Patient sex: F
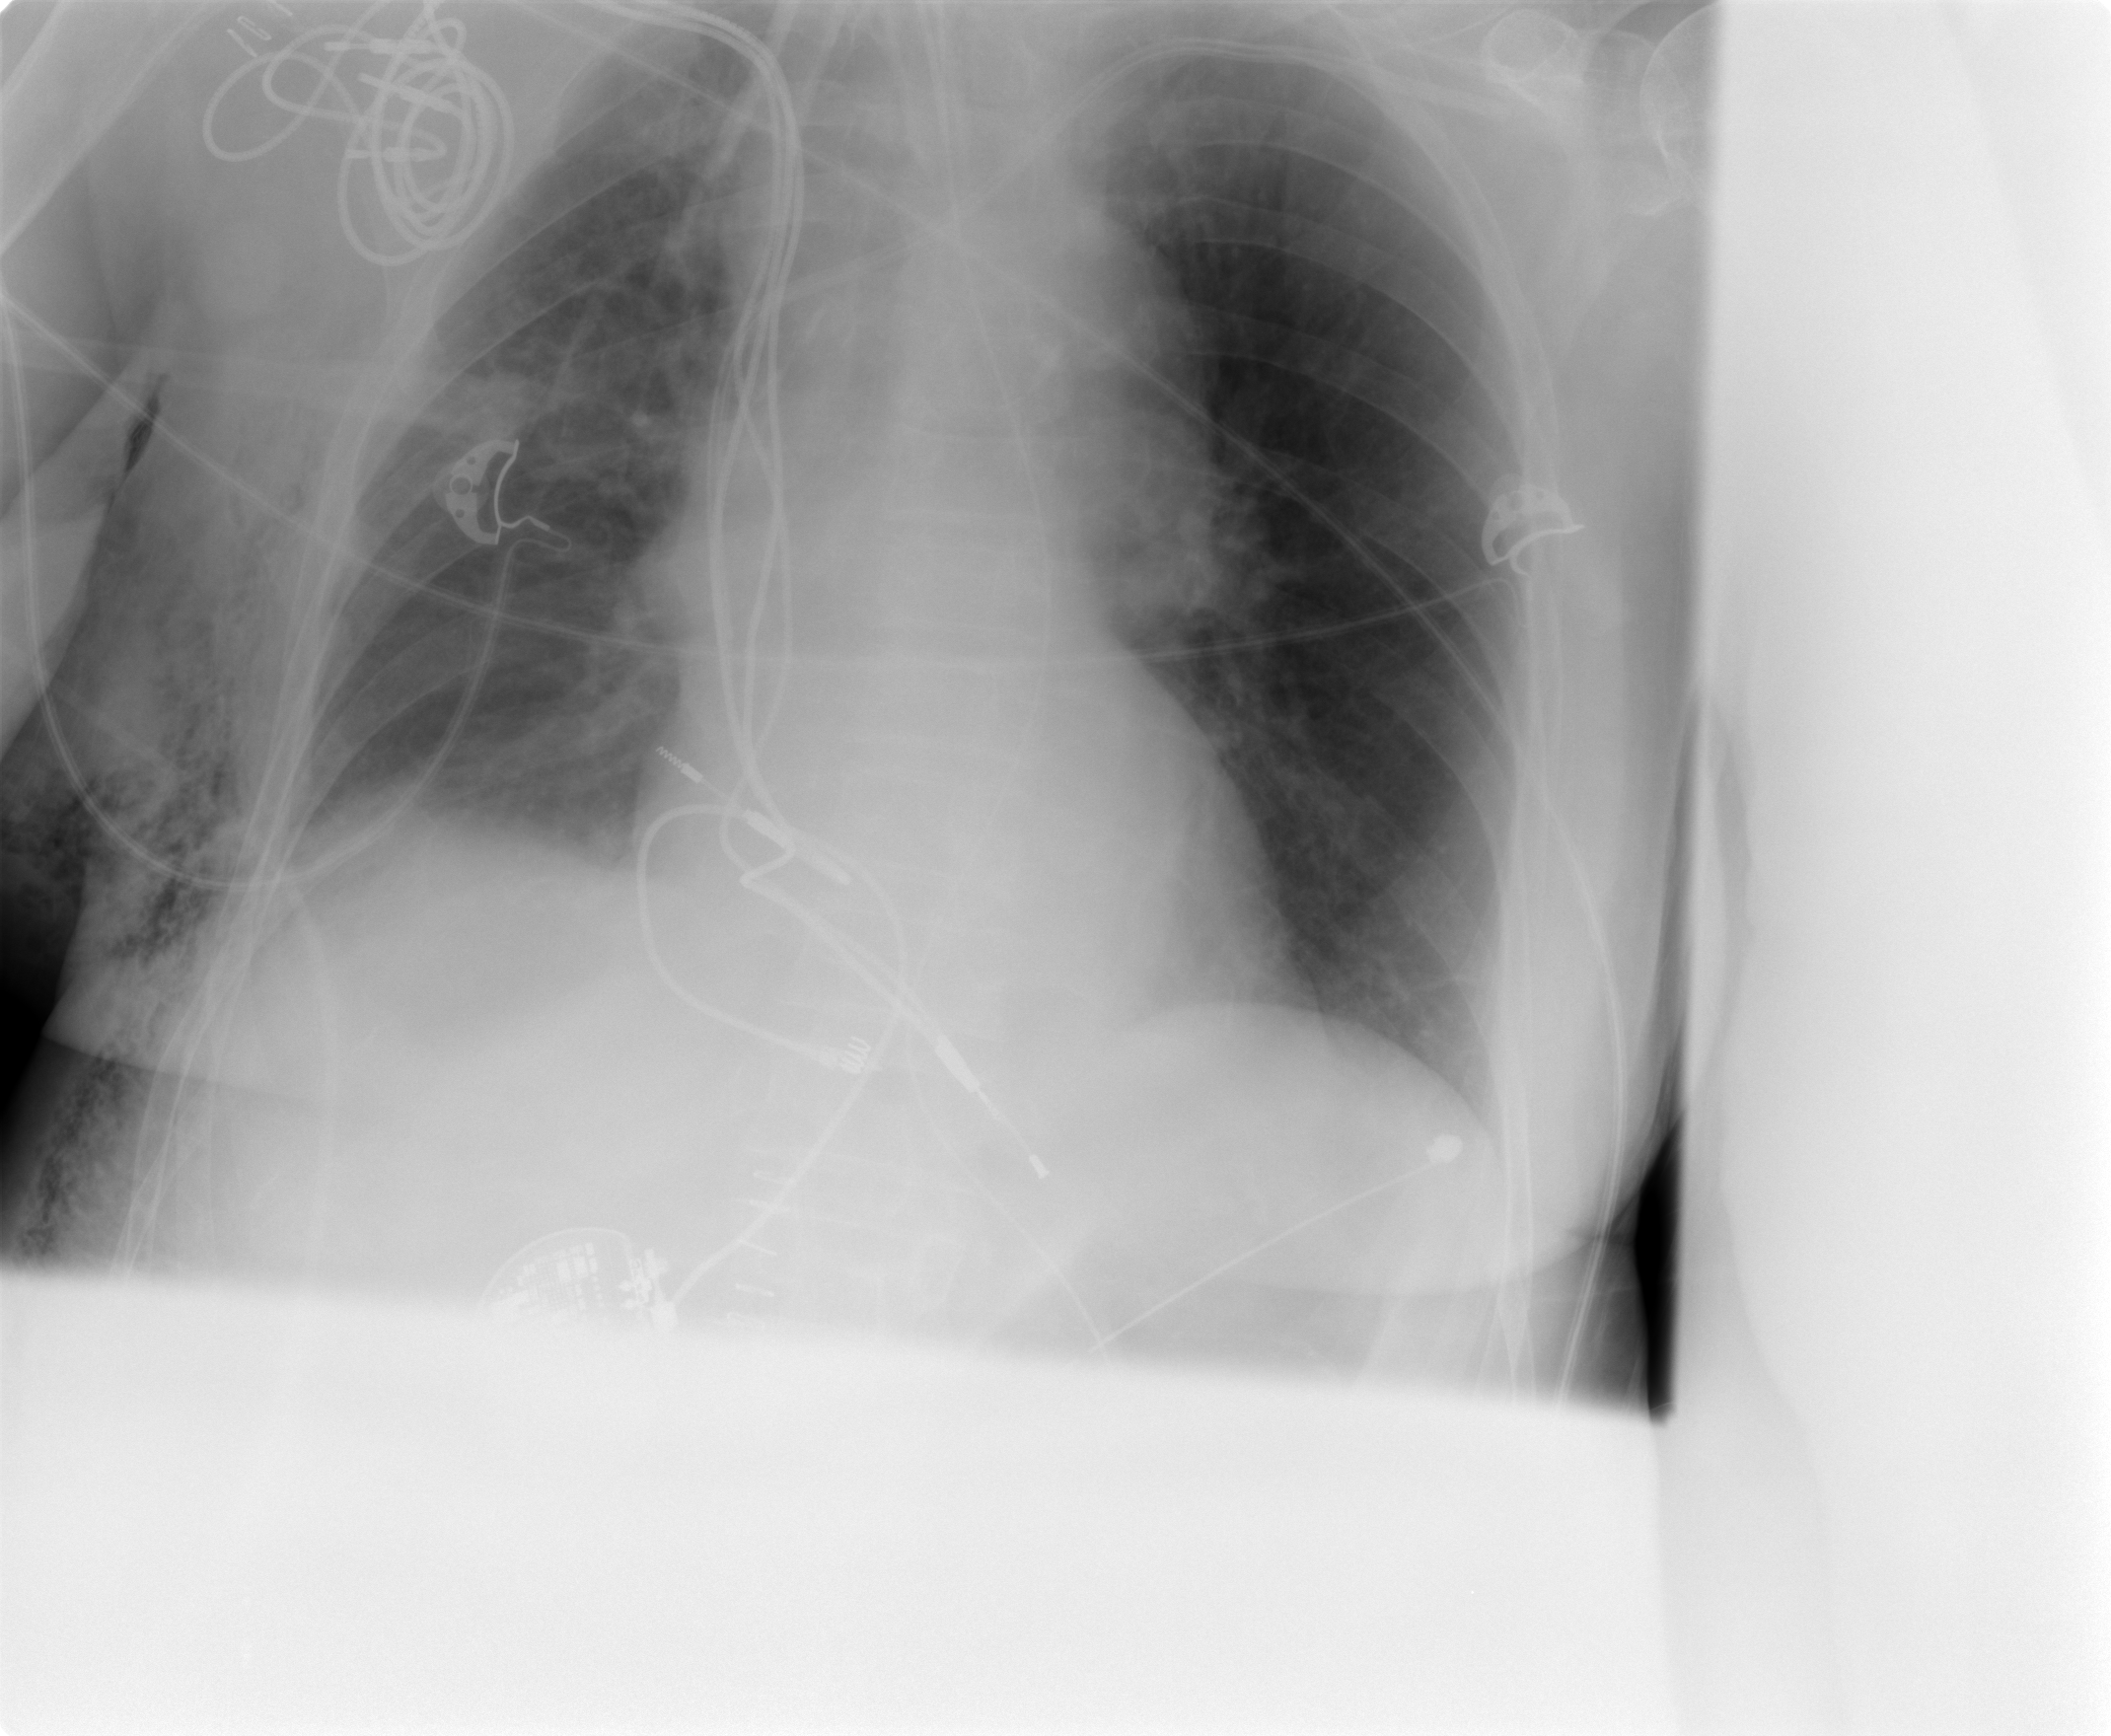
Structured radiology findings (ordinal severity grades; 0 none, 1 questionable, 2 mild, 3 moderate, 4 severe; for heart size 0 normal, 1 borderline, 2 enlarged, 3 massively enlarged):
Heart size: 0
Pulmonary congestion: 0
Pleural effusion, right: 0
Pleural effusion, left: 0
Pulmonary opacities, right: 0
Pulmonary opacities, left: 0
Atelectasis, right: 2
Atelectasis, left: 0